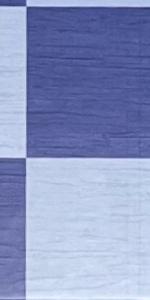
Label: Empty